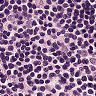
Metastatic tissue present: no